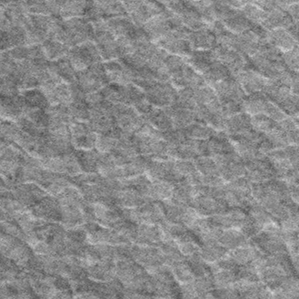
Label: frost